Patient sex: M
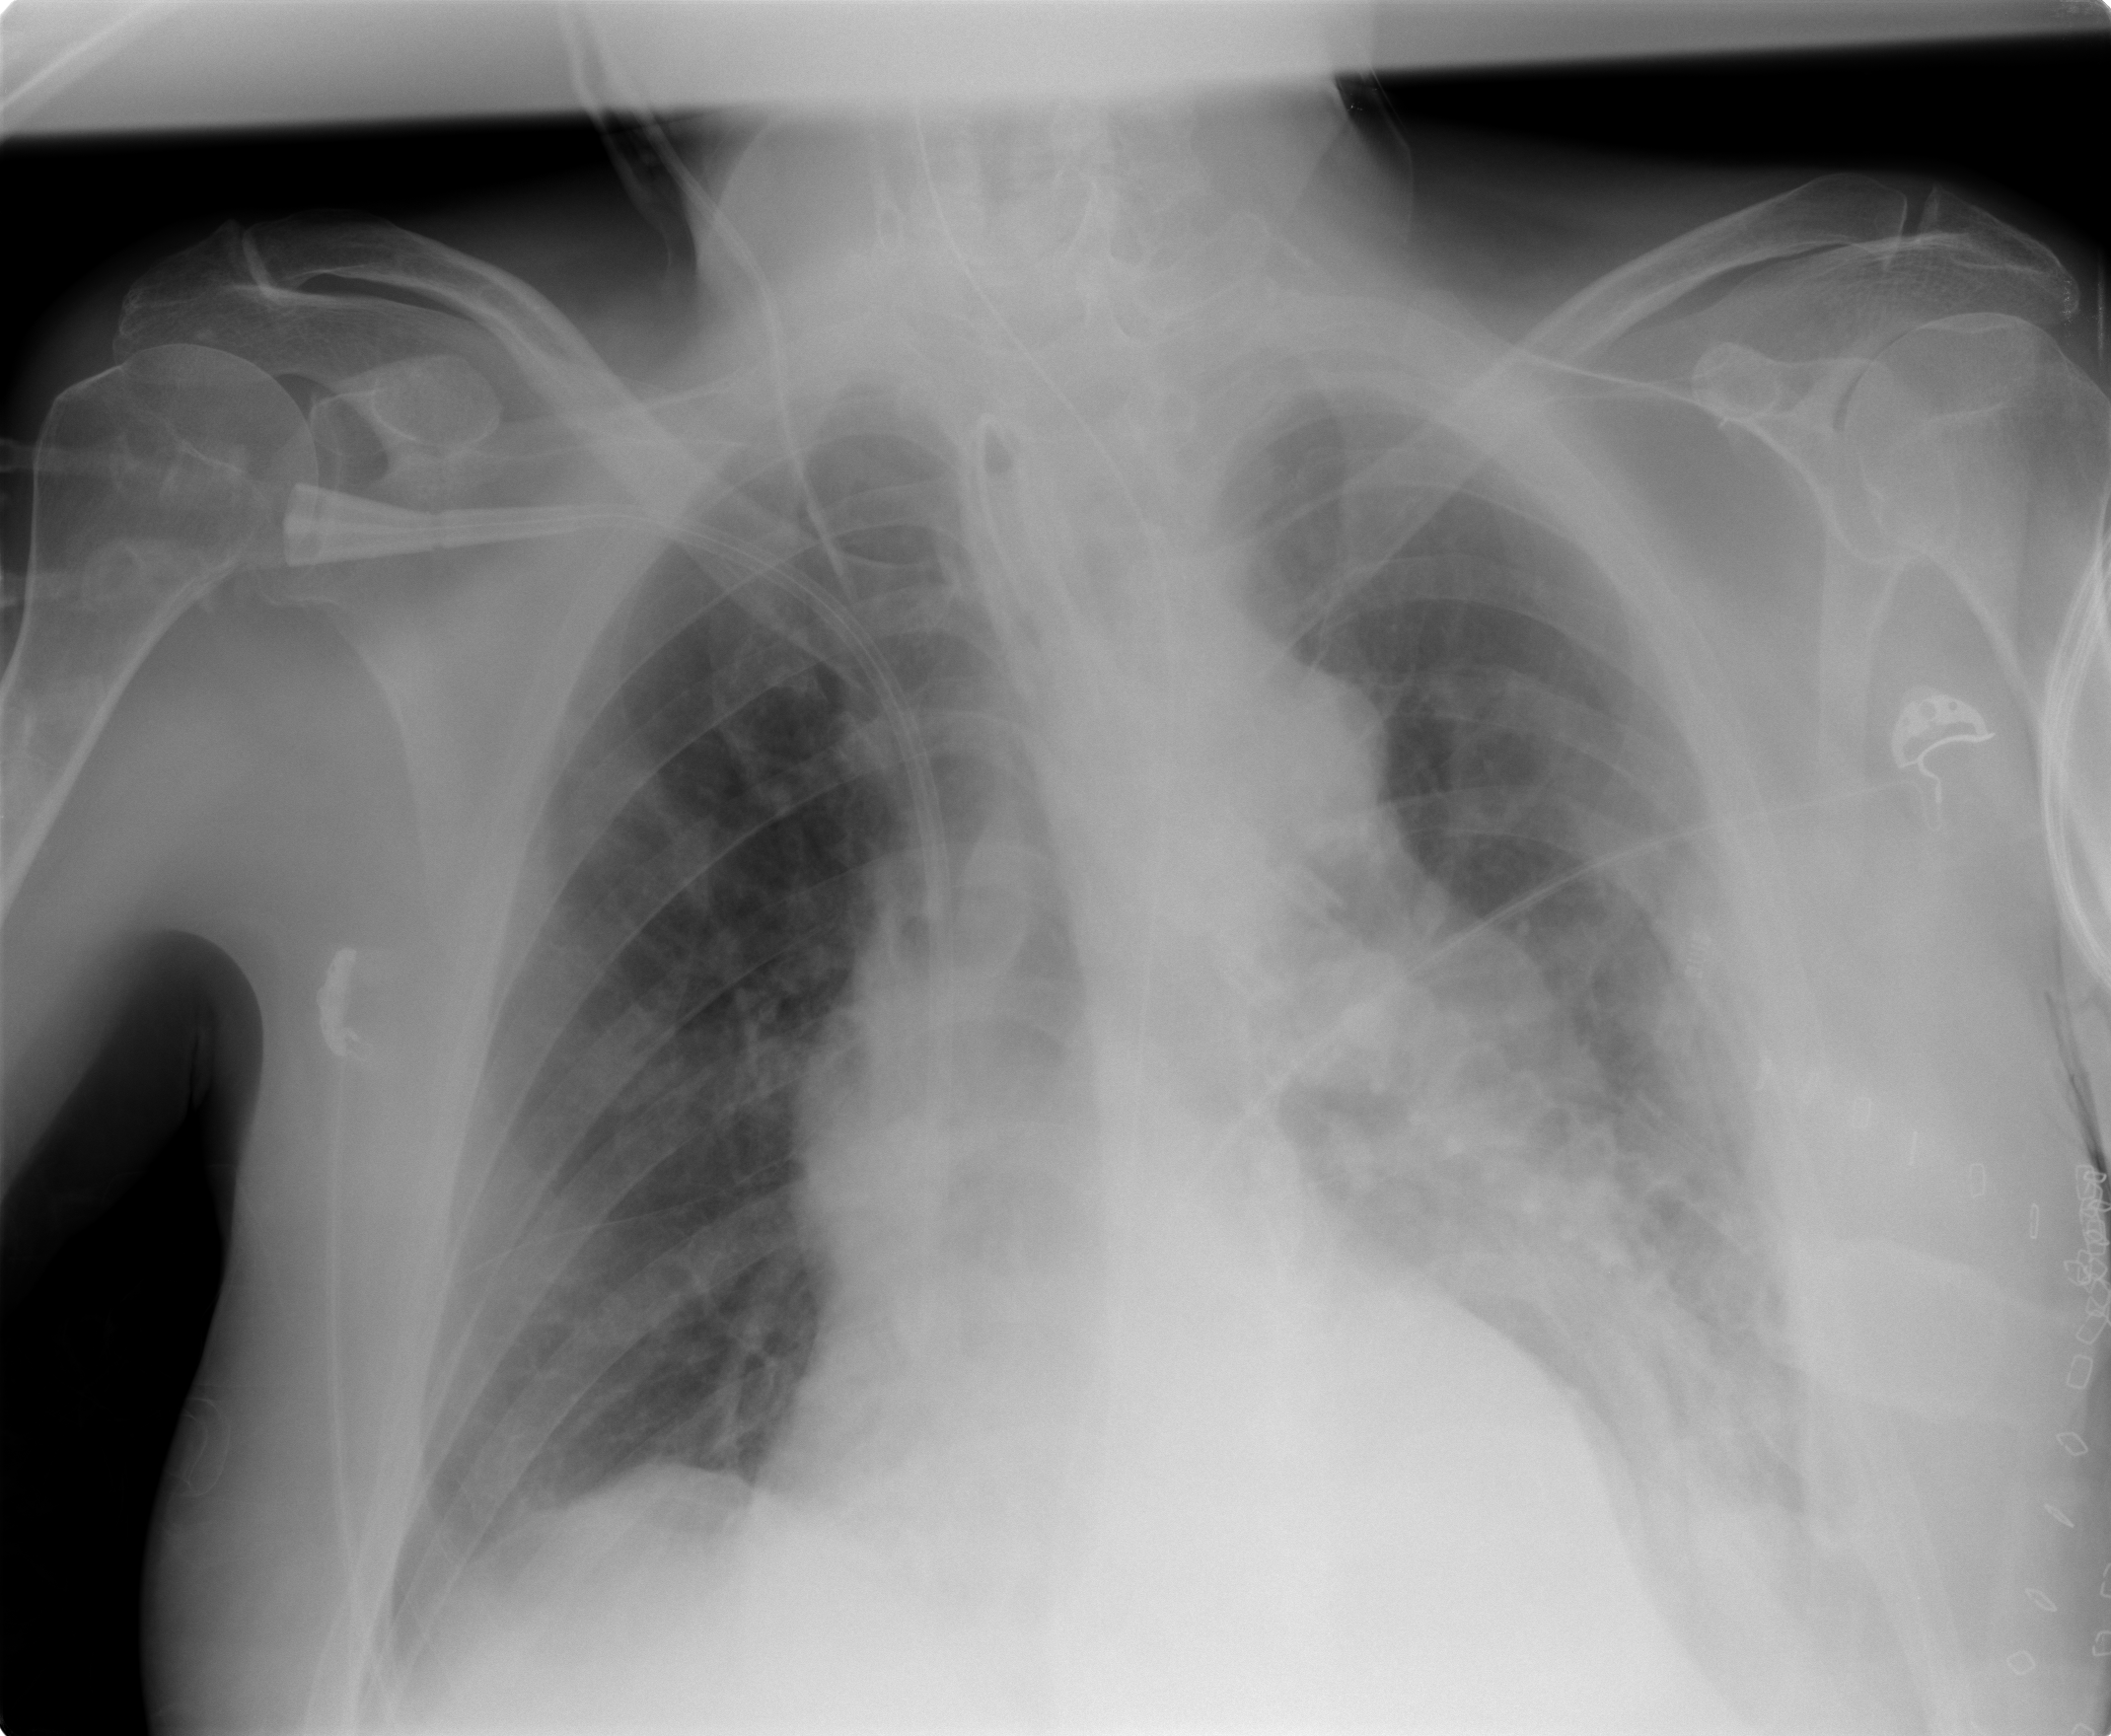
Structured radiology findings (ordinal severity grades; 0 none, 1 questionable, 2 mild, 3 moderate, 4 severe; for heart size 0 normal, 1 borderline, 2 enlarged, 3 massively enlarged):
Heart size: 2
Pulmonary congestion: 2
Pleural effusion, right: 0
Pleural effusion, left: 2
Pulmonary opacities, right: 0
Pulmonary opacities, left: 2
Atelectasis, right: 0
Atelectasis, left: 3